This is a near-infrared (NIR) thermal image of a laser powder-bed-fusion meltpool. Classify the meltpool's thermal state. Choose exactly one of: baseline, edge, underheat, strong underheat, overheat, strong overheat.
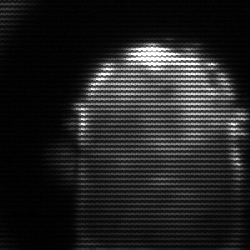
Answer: baseline